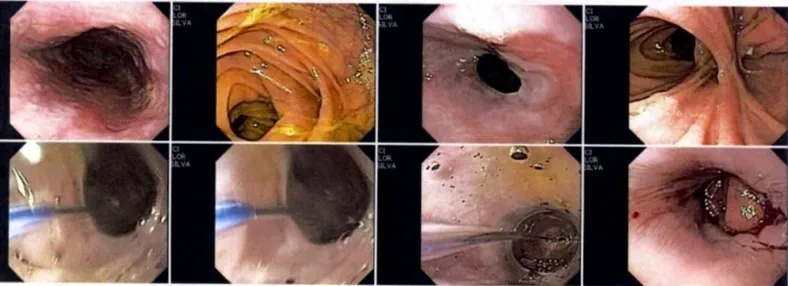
Upper gastrointestinal endoscope image following balloon dilations. This esophageal image reveals and concludes an adequate anastomosis with partial stenosis with posterior esophageal balloon dilation of 18 mm. Additionally, it reports multiple secondary mucosal tears self-limited and a Barrett's esophagus impression.
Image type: endoscopy (airway_endoscopy)